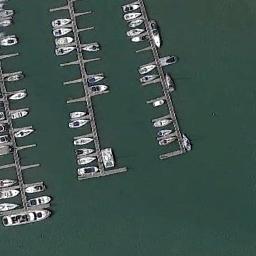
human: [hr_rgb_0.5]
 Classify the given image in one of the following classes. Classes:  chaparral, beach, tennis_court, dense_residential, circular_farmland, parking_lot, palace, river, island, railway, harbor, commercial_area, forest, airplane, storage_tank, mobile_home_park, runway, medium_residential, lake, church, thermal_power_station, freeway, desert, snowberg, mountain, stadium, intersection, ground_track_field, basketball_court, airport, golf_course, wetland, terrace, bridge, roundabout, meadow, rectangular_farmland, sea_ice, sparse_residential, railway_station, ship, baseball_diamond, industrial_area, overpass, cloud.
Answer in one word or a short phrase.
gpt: harbor